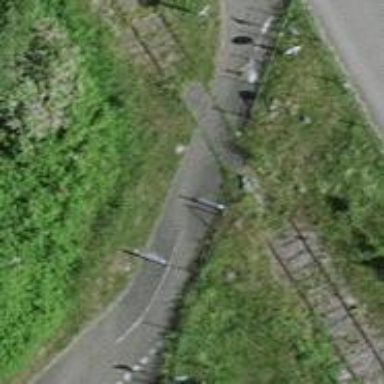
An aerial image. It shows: Crossing for the railway.